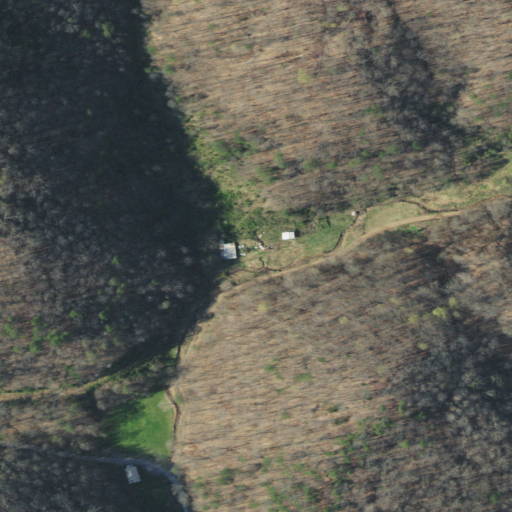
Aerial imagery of valley in Tennessee named Seal Hollow containing deciduous forest, open development, and medium intensity development